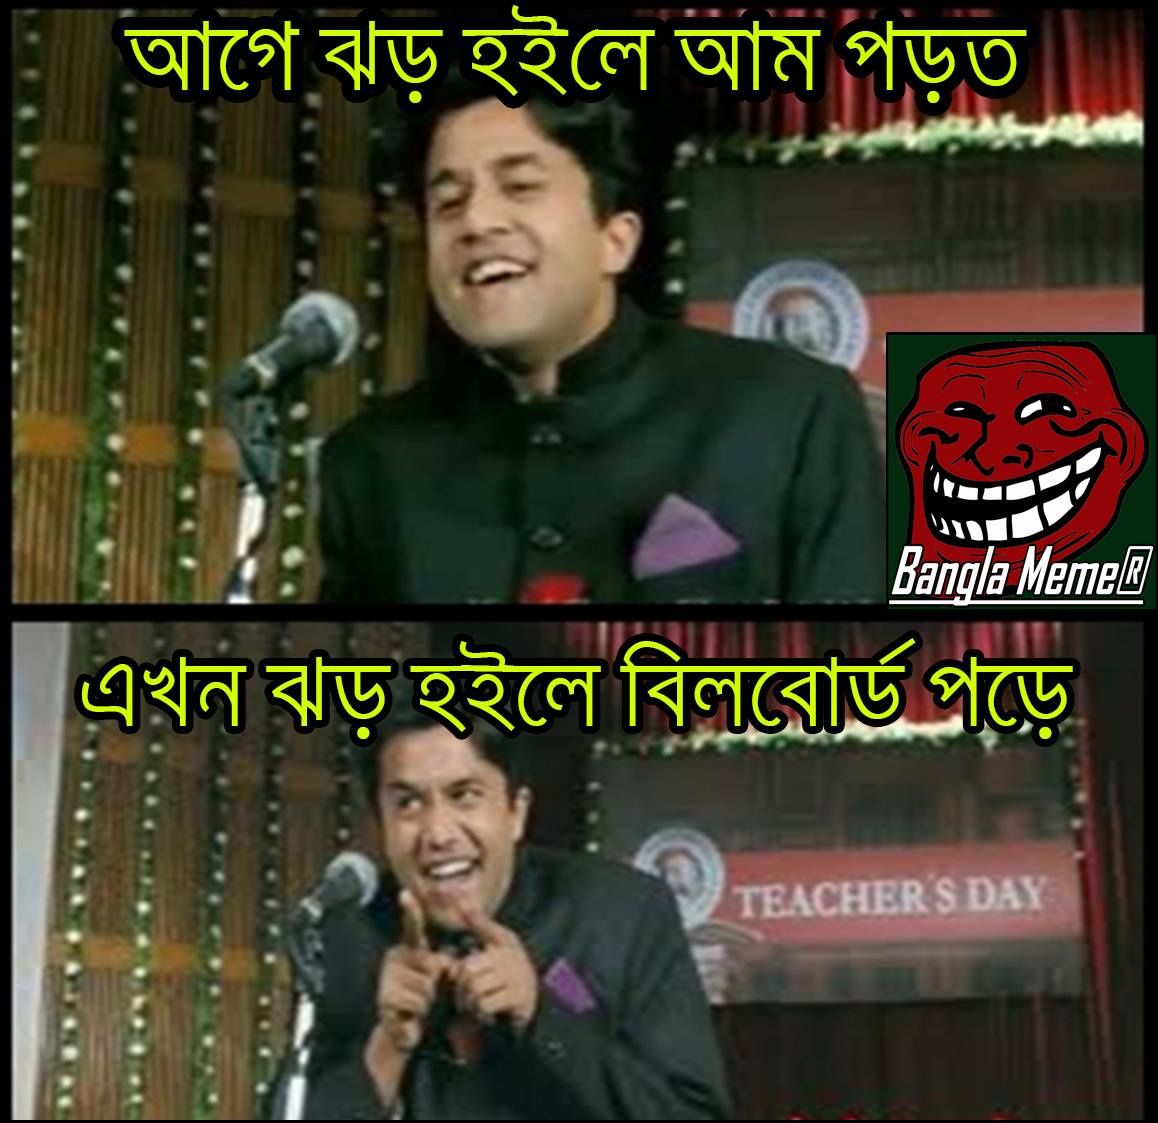
Caption: আগে ঝড় হইলে আম পড়ত     এখন ঝড় হইলে বিলবোর্ড পড়ে
Label: non-hate